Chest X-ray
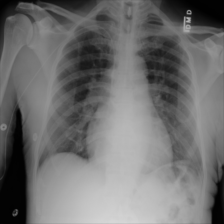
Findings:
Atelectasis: negative
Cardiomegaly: positive
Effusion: negative
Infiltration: negative
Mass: negative
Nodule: negative
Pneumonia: negative
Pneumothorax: negative
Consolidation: negative
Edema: negative
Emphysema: negative
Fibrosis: negative
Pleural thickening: negative
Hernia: negative